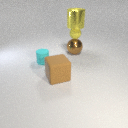
large yellow metal cylinder above small yellow rubber sphere